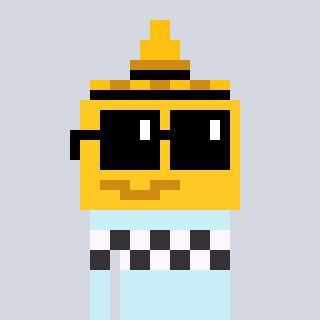
a pixel art character with square black sunglasses, a mustard-shaped head and a cold-colored body on a cool background